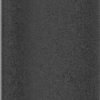
Label: dusty